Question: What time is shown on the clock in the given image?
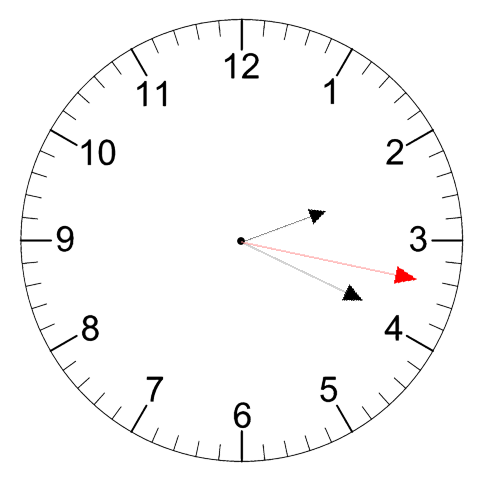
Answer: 02:19:17